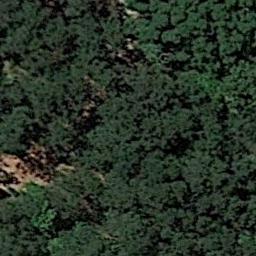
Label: forest